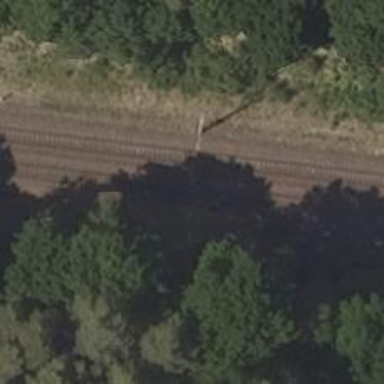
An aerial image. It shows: Railway milestone with catenary mast.